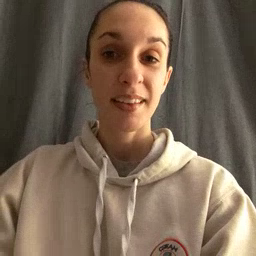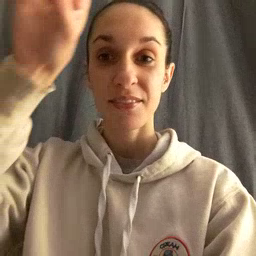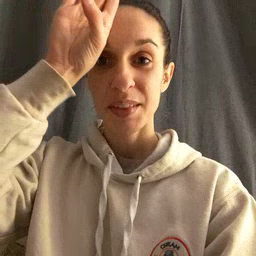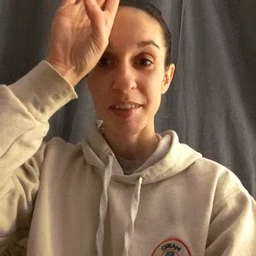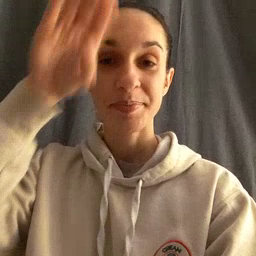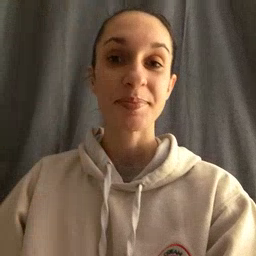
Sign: fireman